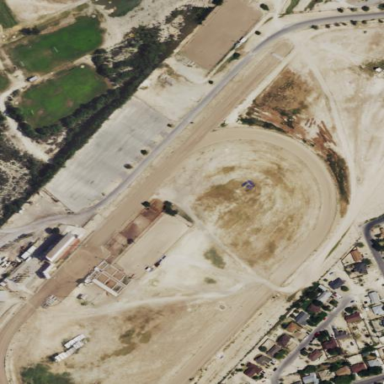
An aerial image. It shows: Equestrian sports center located on leisure land.